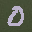
Label: 0